Question: My cells look like this:

I want them to look like this with spacing between cells that need it to accommodate the repairs that were completed:
<URL>
If there is any other information that would help, I would be grateful!
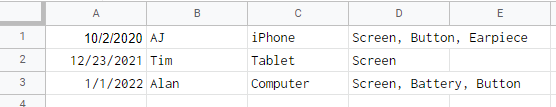
Answer: try:
'''
=ARRAYFORMULA({SPLIT(FLATTEN(SPLIT(QUERY(
IF(D1:D="",,"x"&TO_TEXT(A1:A)&"♦️"&B1:B&"♦️"&C1:C&REPT("x ",
LEN(REGEXREPLACE(D1:D, "[^,]", )))),,9^9), "x")), "♦️"),
QUERY(TRIM(FLATTEN(IFERROR(SPLIT(D1:D, ",")))), "where Col1 is not null", )})
'''
<URL>
---
## update 1:
'''
=ARRAYFORMULA({SPLIT(FLATTEN(SPLIT(QUERY(
IF((D1:D="")*(A1:A=""),,"x"&TO_TEXT(A1:A)&"♦️"&B1:B&"♦️"&C1:C&REPT("x ",
LEN(REGEXREPLACE(D1:D, "[^,]", )))),,9^9), "x")), "♦️"),
SUBSTITUTE(QUERY(TRIM(FLATTEN(IFERROR(SPLIT(IF((D:D="")*(A:A<>""),"$?",D1:D), ",")))),
"where Col1 is not null", ), "$?", )})
'''
<URL>
---
## update 2:
'''
=INDEX(SUBSTITUTE(QUERY(SPLIT(FLATTEN(TO_TEXT(A1:A)&"x"&B1:B&"x"&C1:C&"x"&
TRIM(SPLIT(IF((A1:A<>"")*(D1:D=""), "♥️", D1:D), ","))), "x"),
"where Col4 is not null"), "♥️", ))
'''
<URL>
### demo sheet